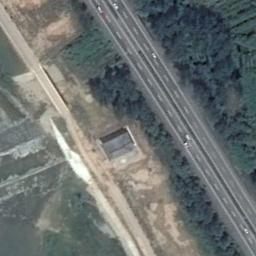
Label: freeway